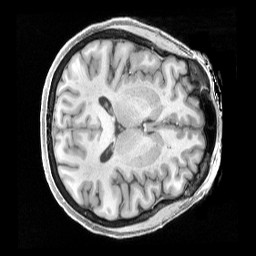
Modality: T1w
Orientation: axial
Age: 66
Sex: female
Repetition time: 2.4 s
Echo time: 0.00222 s